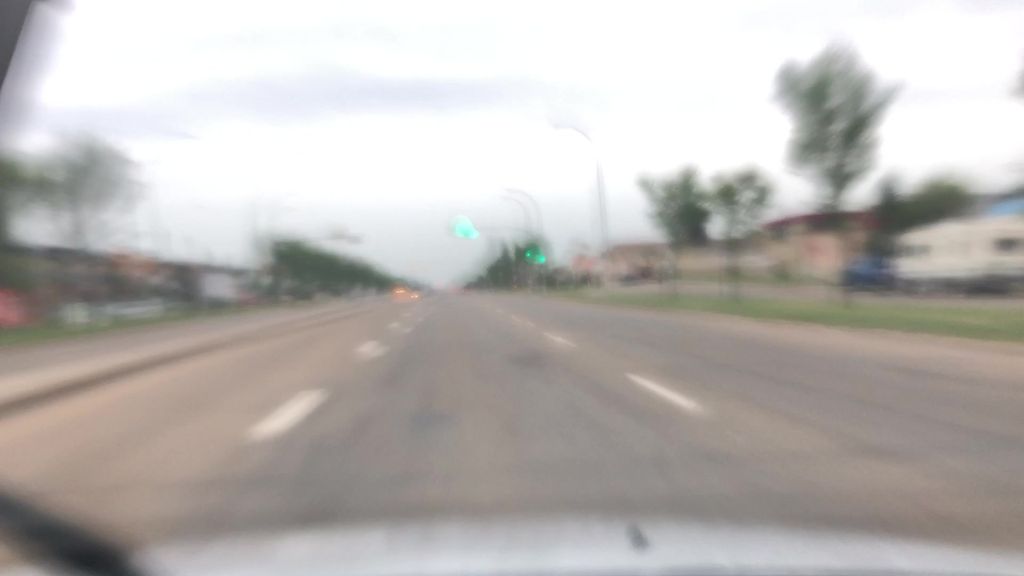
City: edmonton